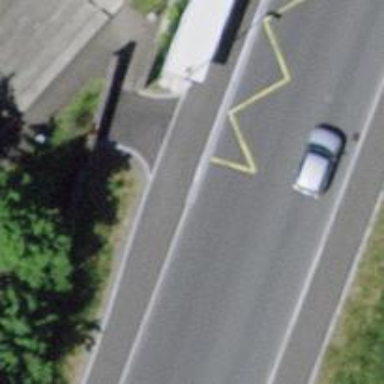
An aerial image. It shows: Asphalt platform for public transport.